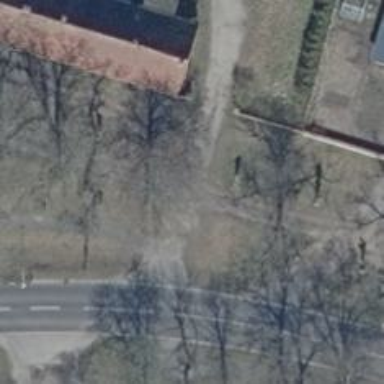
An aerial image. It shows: Asphalt cycleway.